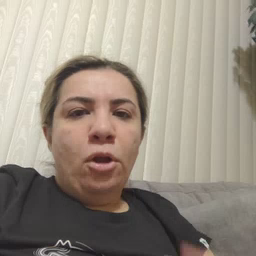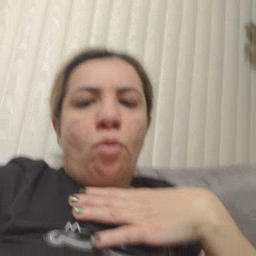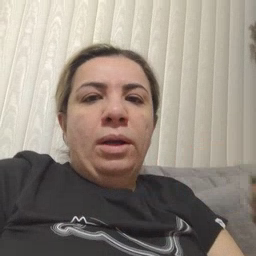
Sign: white